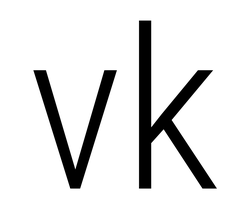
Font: Roboto_Condensed_Light